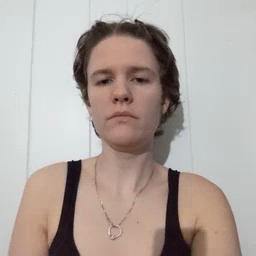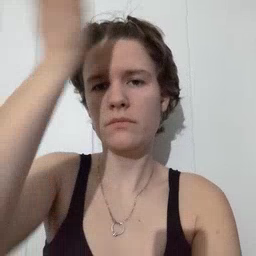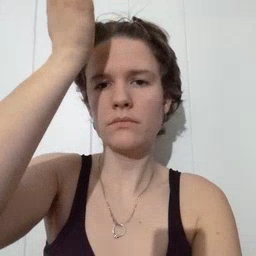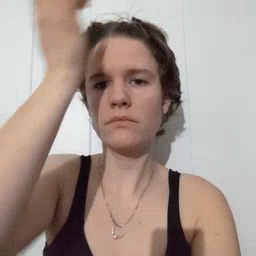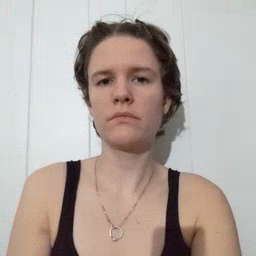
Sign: garbage